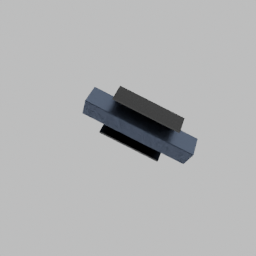
Label: furniture